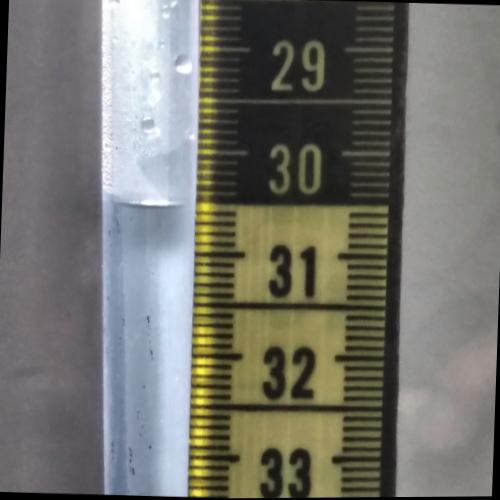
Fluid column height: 30.5 cm